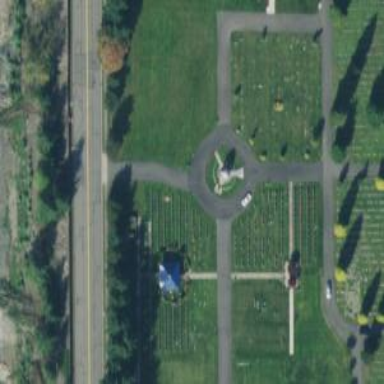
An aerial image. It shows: Memorial site with historic significance.